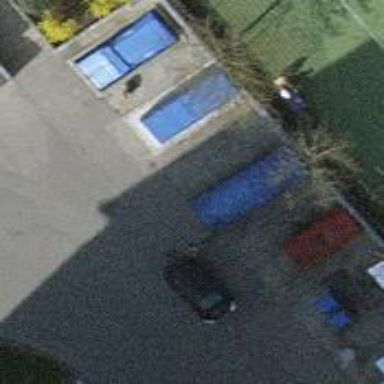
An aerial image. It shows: Recycling container in the area designated for recycling.